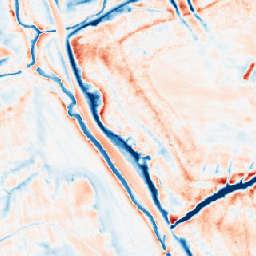
Category: trend_removal
Decomposition family: local_polynomial
Decomposition parameters: window_size: 21
degree: 3
Upsampling method: nearest
Upsampling parameters: scale: 8
Upsampling scale: 8